Question: Hello I am scraping this page <URL> I have to scraper these data

'''
Country = driver.find_element_by_xpath("/html/body/div[4]/div[4]/div/div/div[1]/section/ul[1]/li[3]/a").text
leagueseason = driver.find_element_by_xpath("/html/body/div[4]/div[4]/div/div/div[1]/section/header/h1/a").text
Home = driver.find_element_by_xpath("/html/body/div[4]/div[4]/div/div/div[1]/section/ul[2]/li[1]/h2/a").text
Away = driver.find_element_by_xpath("/html/body/div[4]/div[4]/div/div/div[1]/section/ul[2]/li[3]/h2/a").text
'''
I tried with these XPATH but I would adapt with a more specific XPath, because that could be change. Any suggestion? Thanks
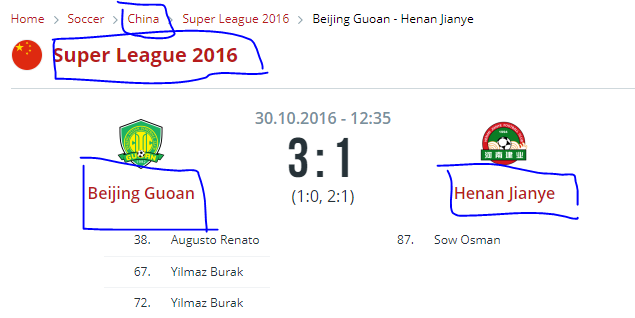
Answer: To print the 'innerText' of the elements you have to induce <URL>:
- Using <URL>':- :'''
print(WebDriverWait(driver, 20).until(EC.visibility_of_element_located((By.CSS_SELECTOR, "ul.list-breadcrumb li:nth-child(3) a"))).get_attribute("innerHTML"))
'''
- :'''
print(WebDriverWait(driver, 20).until(EC.visibility_of_element_located((By.CSS_SELECTOR, "h1.wrap-section__header__title>a"))).get_attribute("innerHTML"))
'''
- :'''
print(WebDriverWait(driver, 20).until(EC.visibility_of_element_located((By.CSS_SELECTOR, "ul.list-details>li:first-child h2.list-details__item__title>a"))).get_attribute("innerHTML"))
'''
- :'''
print(WebDriverWait(driver, 20).until(EC.visibility_of_element_located((By.CSS_SELECTOR, "ul.list-details>li:nth-child(3) h2.list-details__item__title>a"))).get_attribute("innerHTML"))
'''
- Using <URL> and attribute:- :'''
print(WebDriverWait(driver, 20).until(EC.visibility_of_element_located((By.XPATH, "//ul[@class='list-breadcrumb']//following::li[3]//a"))).text)
'''
- :'''
print(WebDriverWait(driver, 20).until(EC.visibility_of_element_located((By.XPATH, "//h1[@class='wrap-section__header__title']/a"))).text)
'''
- :'''
print(WebDriverWait(driver, 20).until(EC.visibility_of_element_located((By.XPATH, "//ul[@class='list-details']//following::li[1]//h2/a"))).text)
'''
- :'''
print(WebDriverWait(driver, 20).until(EC.visibility_of_element_located((By.XPATH, "//ul[@class='list-details']//following::li[2]//h2/a"))).text)
'''
- : You have to add the following imports :'''
from selenium.webdriver.support.ui import WebDriverWait
from selenium.webdriver.common.by import By
from selenium.webdriver.support import expected_conditions as EC
'''
> You can find a relevant discussion in <URL>
---
## Outro
Link to useful documentation:
- <URL>